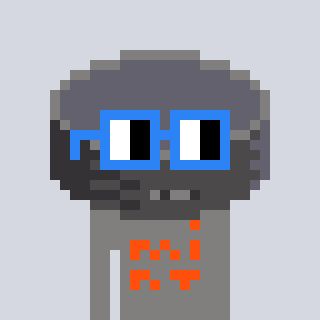
a pixel art character with square blue glasses, a hockey puck-shaped head and a bluegrey-colored body on a cool background